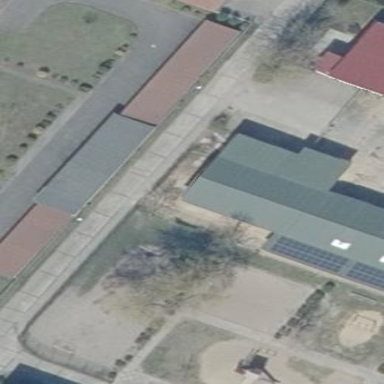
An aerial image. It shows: Group of garages.